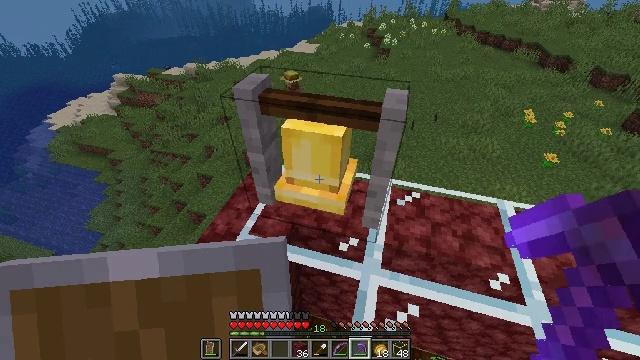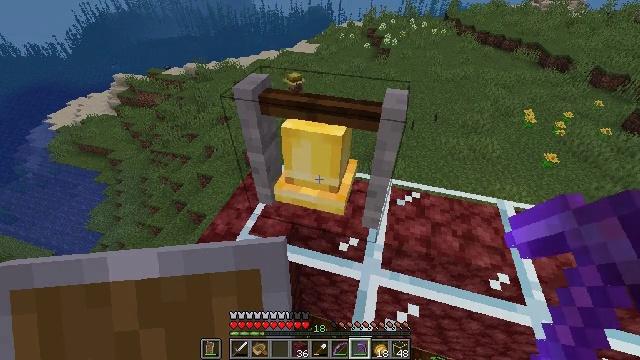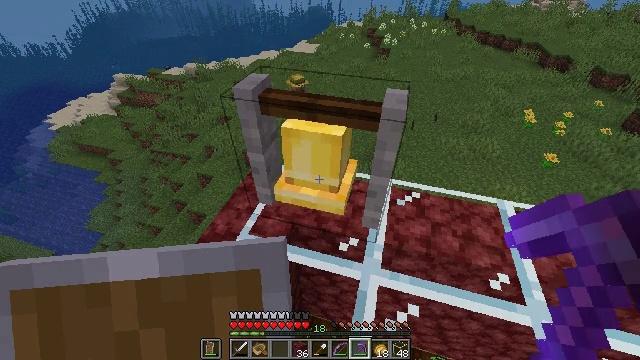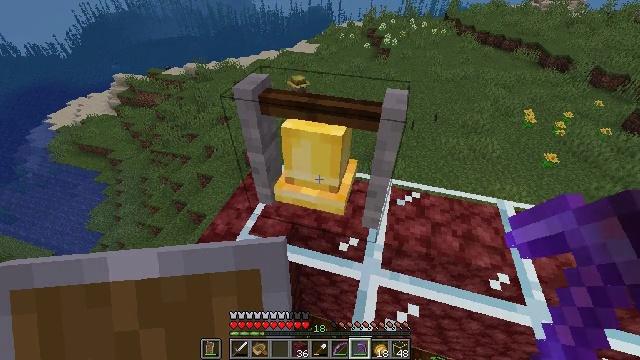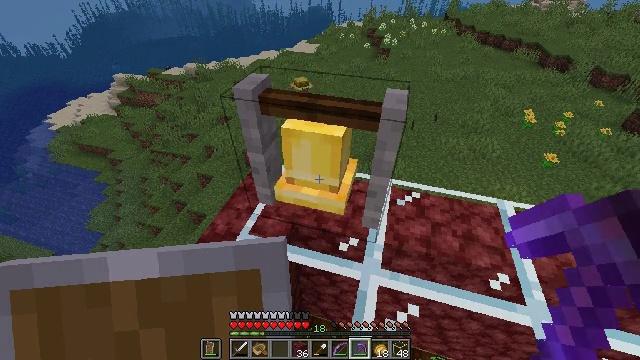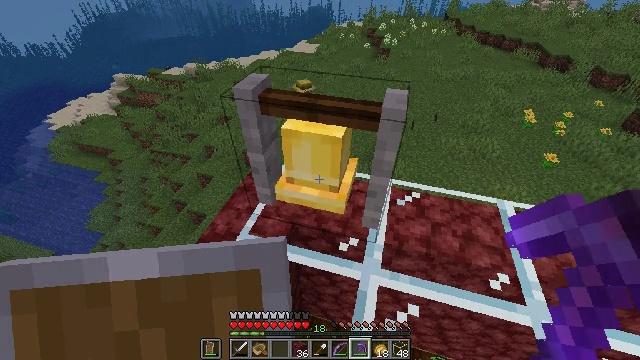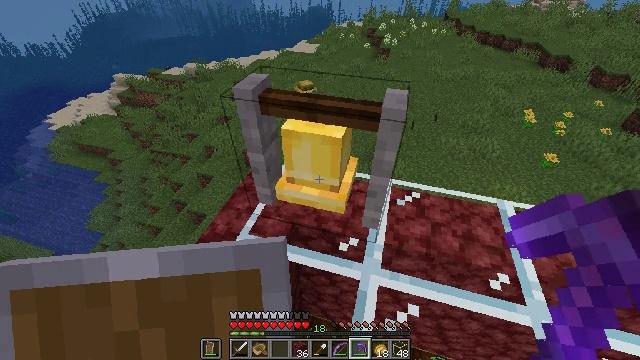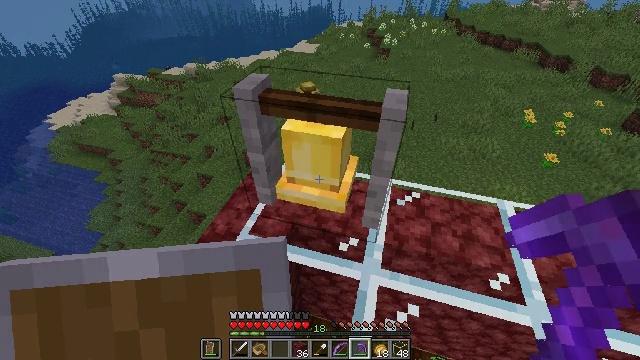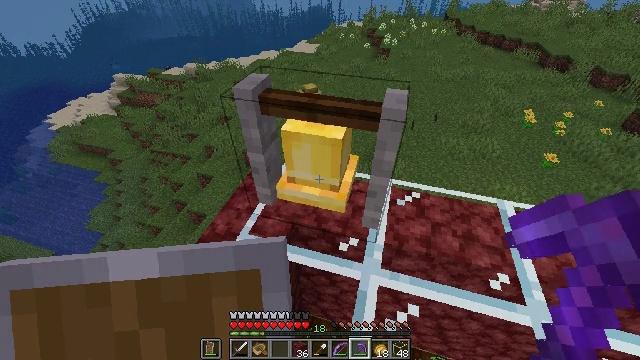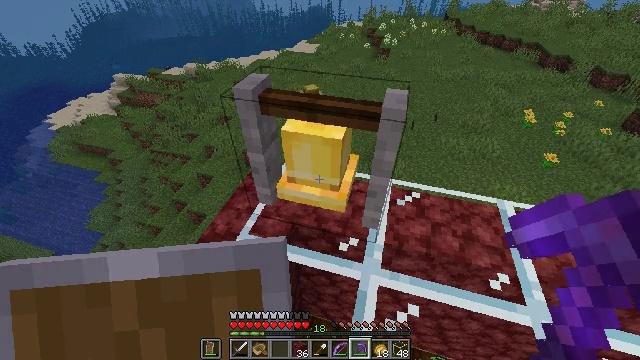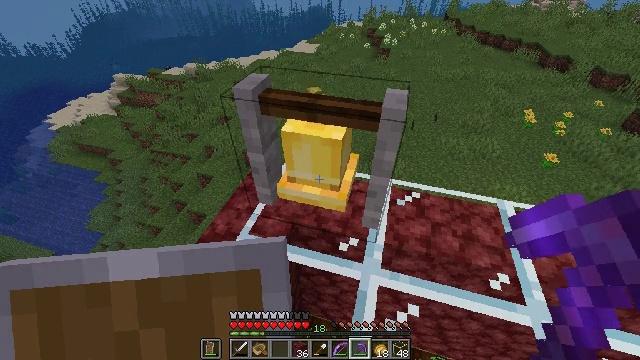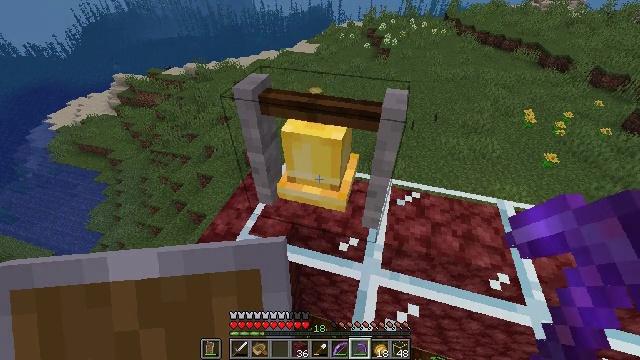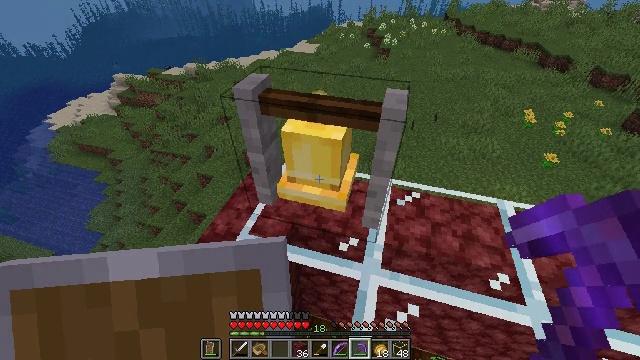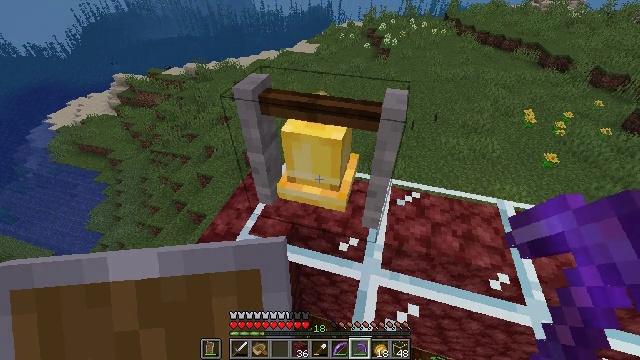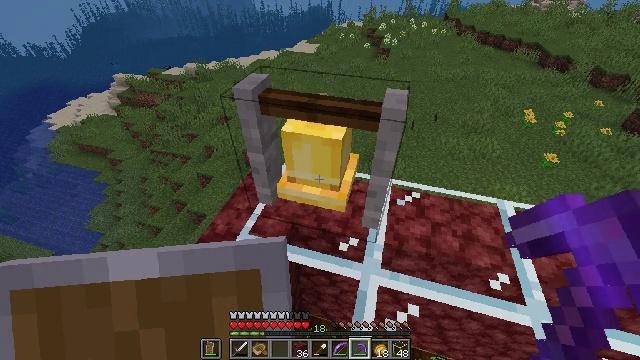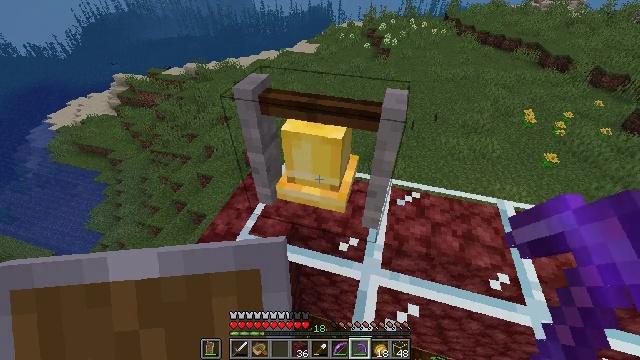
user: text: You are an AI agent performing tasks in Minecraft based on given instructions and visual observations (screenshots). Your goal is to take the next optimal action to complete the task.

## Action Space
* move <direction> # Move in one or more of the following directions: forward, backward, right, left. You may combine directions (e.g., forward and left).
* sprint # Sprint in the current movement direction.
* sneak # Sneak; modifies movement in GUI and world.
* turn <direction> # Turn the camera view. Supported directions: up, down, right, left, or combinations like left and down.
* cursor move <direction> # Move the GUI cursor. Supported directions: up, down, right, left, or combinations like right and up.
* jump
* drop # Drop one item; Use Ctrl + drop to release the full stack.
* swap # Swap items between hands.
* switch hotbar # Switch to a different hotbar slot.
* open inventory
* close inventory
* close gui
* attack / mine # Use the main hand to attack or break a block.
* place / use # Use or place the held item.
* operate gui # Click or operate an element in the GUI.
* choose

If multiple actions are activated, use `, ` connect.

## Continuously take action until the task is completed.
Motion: motion action
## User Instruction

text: Collect the bell.
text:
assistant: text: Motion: no_op
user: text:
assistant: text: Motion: no_op
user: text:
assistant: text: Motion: no_op
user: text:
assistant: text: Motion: no_op
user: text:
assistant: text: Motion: no_op
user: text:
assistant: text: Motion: no_op
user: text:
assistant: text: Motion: no_op
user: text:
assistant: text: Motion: no_op
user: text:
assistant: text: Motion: no_op
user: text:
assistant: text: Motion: no_op
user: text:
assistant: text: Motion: no_op
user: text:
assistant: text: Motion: no_op
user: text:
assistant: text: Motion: no_op
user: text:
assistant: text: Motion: no_op
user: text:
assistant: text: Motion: no_op
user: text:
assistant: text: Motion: no_op
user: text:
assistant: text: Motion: no_op
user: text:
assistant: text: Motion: no_op
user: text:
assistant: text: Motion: no_op
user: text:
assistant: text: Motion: no_op
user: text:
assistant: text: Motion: no_op
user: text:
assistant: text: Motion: no_op
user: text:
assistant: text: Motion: no_op
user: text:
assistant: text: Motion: no_op
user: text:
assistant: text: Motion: no_op
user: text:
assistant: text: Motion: no_op
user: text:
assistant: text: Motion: no_op
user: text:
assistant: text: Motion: no_op
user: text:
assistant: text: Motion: no_op
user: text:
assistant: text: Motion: no_op